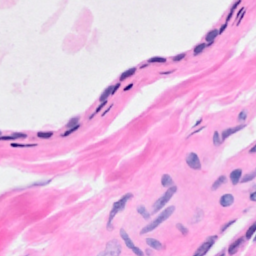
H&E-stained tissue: Breast